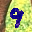
Label: 9